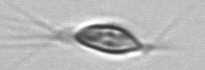
Label: Chrysochromulina